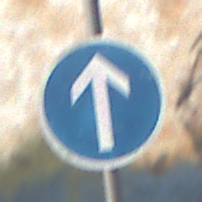
Verkehrszeichen: VorgeschriebeneFahrtrichtungGeradeaus
Umgebung: Outdoor, Urban
Tageszeit: MorningAfternoon
Wetter: PartlyCloudy
Licht: Natural
Jahreszeit: NotSpecified
Kontrast: MediumContrast